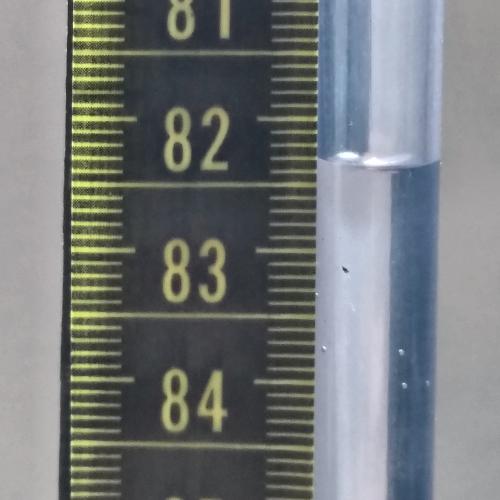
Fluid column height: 82.3 cm